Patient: sex M, age 78
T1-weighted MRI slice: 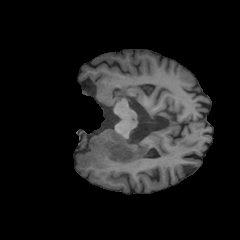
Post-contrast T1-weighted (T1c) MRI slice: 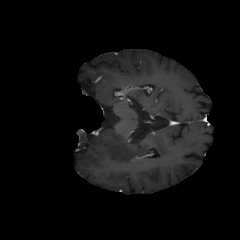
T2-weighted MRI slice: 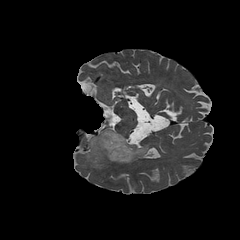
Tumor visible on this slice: yes
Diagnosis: Astrocytoma, IDH-wildtype
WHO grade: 3